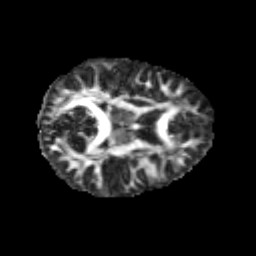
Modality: FA
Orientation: axial
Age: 10
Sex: female
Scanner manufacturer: siemens
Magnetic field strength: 3 T
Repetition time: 3.8 s
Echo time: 0.07 s